Question: I need user friends list. I understood how to login to FB from app with button. But now I can not come across on this line:
Which header file should I import to use Graph API?
'''
/* make the API call */
[FBRequestConnection startWithGraphPath:@"/{friendlist-id}"
completionHandler:^(
FBRequestConnection *connection,
id result,
NSError *error
'''
I installed frameworks see below, and included some header. But can not see any graph stuff.
'''
#import <FBSDKCoreKit/FBSDKCoreKit.h>
#import <FBSDKCoreKit/FBSDKCoreKit.h>
#import <FBSDKLoginKit/FBSDKLoginKit.h>
'''

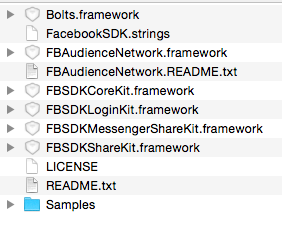
Answer: Try using in this way as it is updated in SDK 4.0
'''
[[[FBSDKGraphRequest alloc] initWithGraphPath:@"/me/friends" parameters:nil]
startWithCompletionHandler:^(FBSDKGraphRequestConnection *connection, id result, NSError *error) {
if (!error) {
NSLog(@"fetched user:%@", result);
}
}];
'''
Refer to : <URL>